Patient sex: M
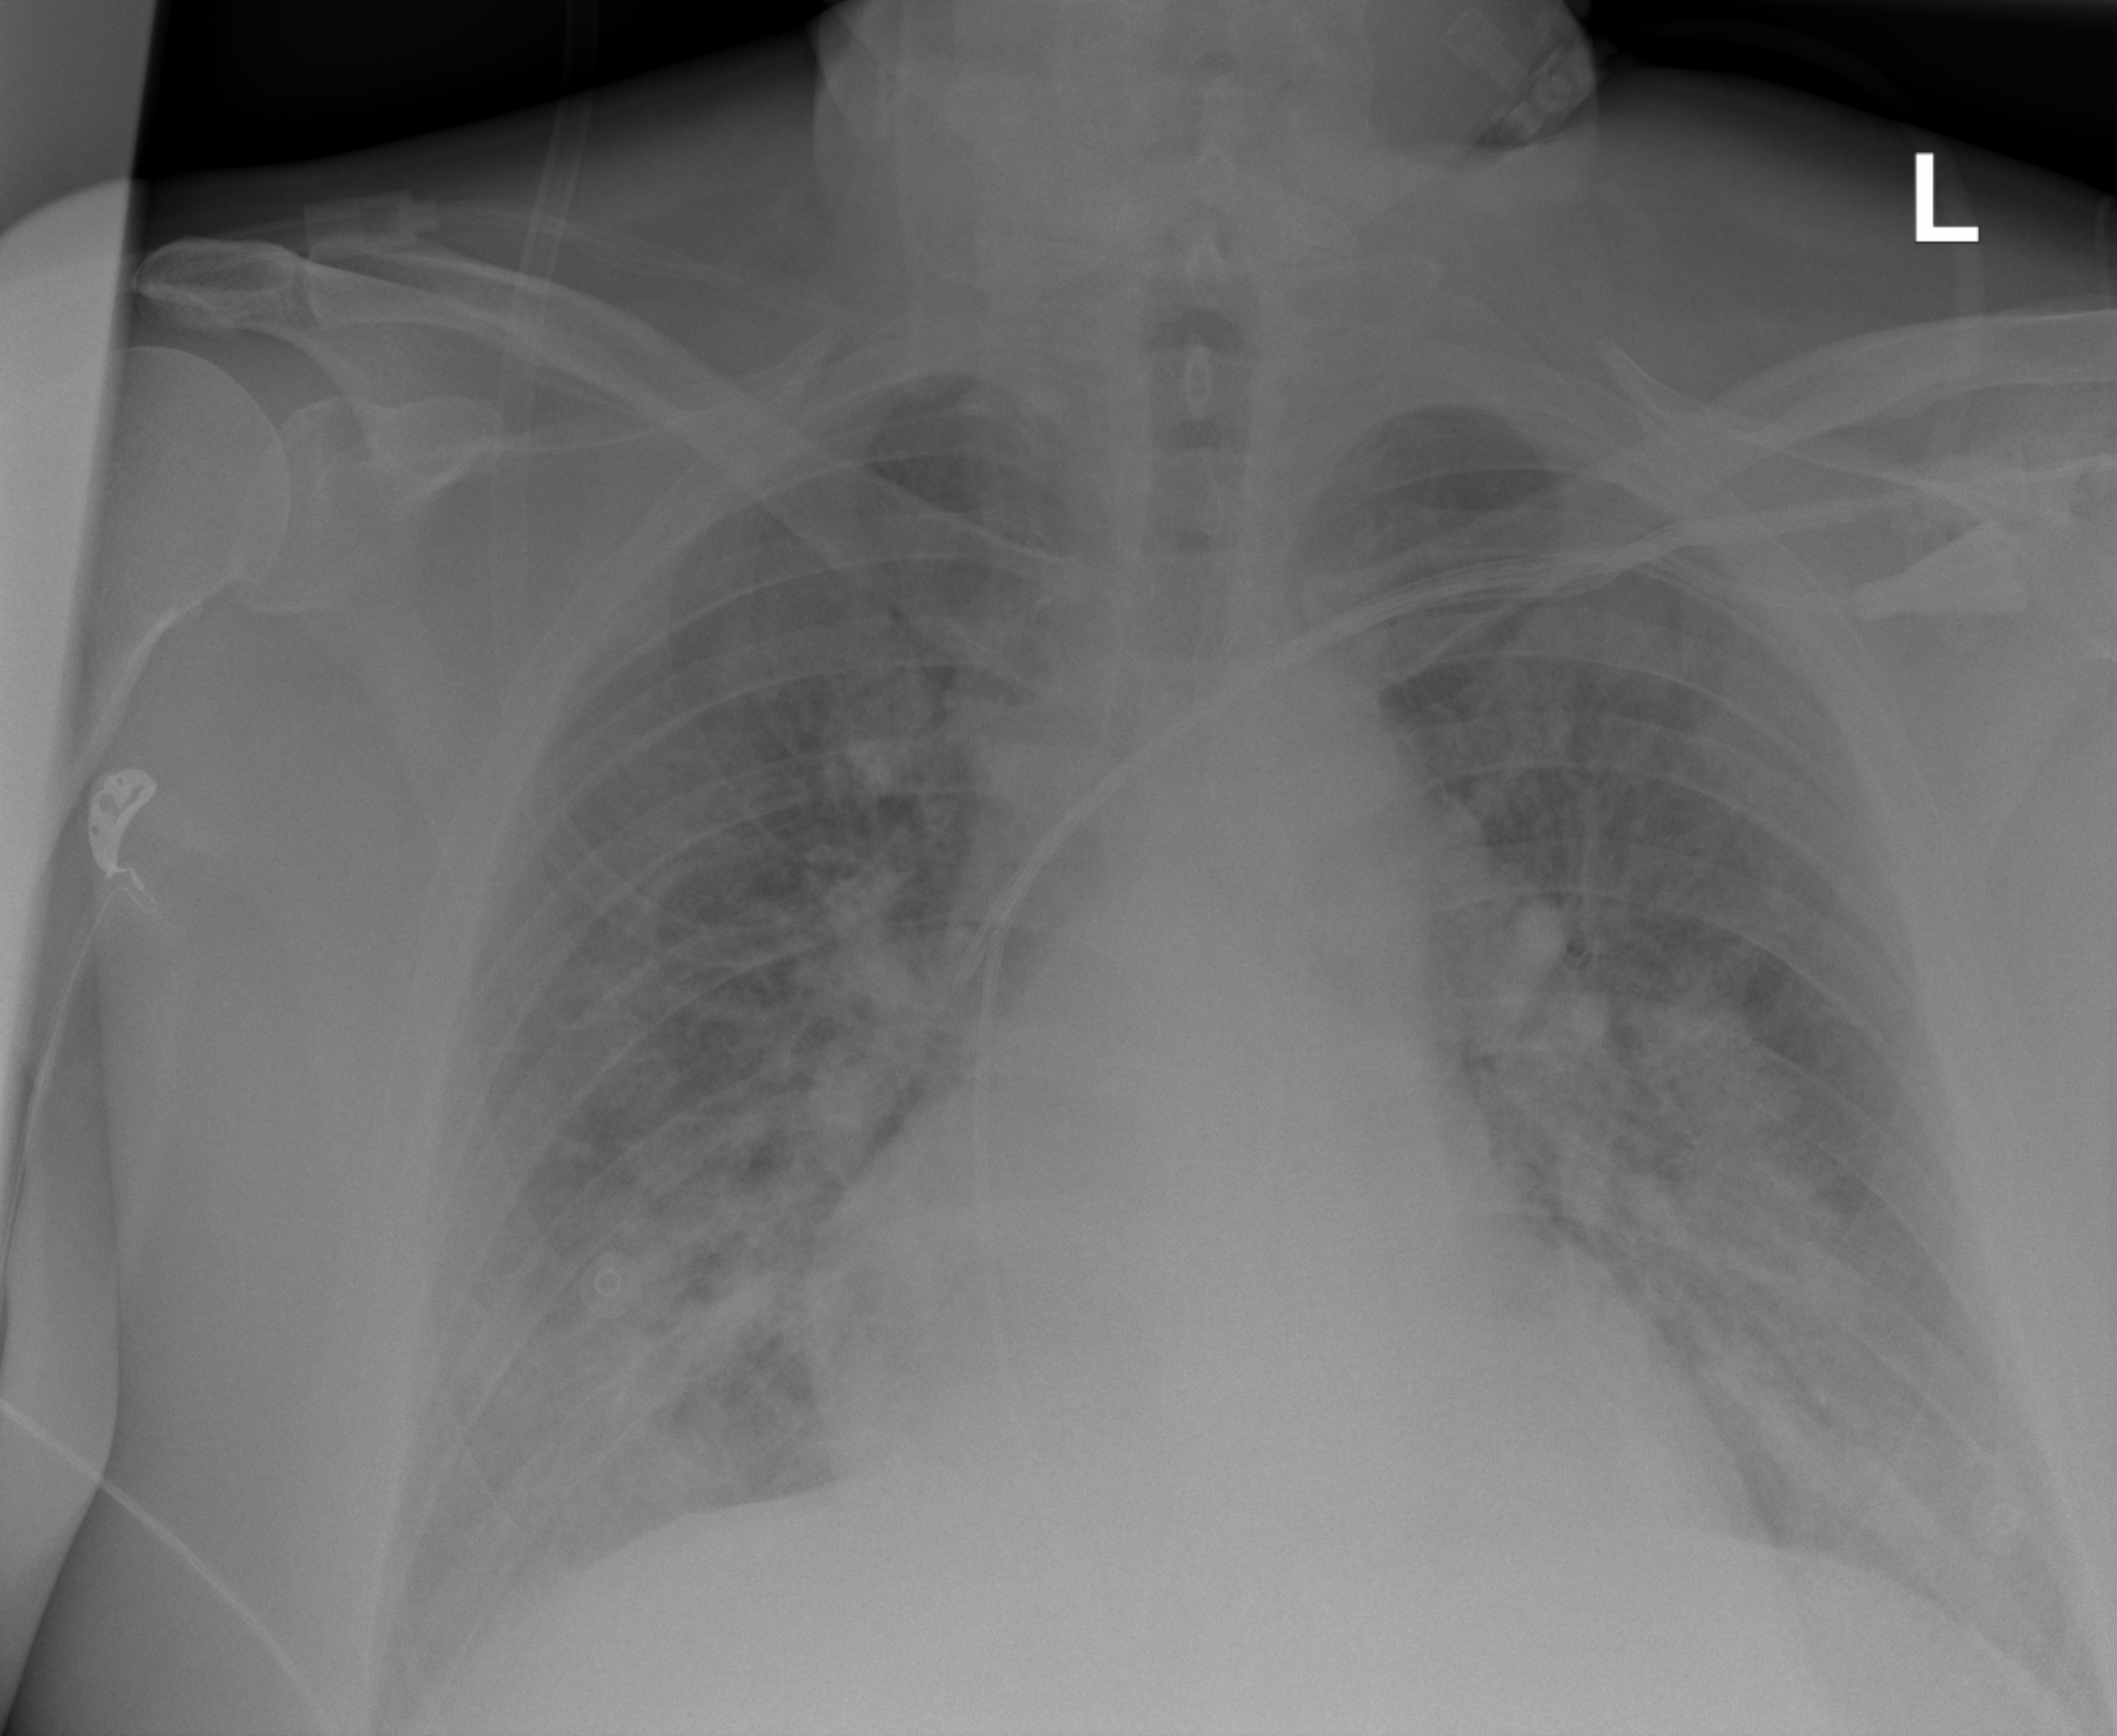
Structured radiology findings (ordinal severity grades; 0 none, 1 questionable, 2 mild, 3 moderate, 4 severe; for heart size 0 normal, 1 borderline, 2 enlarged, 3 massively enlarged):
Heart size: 2
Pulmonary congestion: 2
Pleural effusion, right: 1
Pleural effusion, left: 0
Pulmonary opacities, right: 2
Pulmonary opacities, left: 2
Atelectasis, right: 0
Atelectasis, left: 0